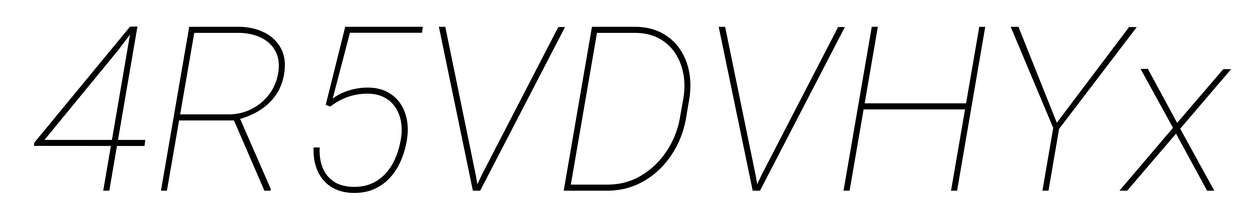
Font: Roboto-Italic_Thin_Italic